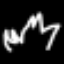
Label: leaf